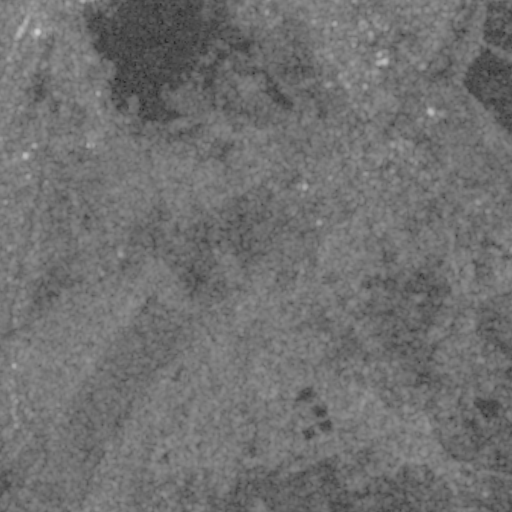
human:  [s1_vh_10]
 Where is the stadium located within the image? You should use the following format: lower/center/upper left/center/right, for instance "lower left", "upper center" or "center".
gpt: The stadium is located in the upper left of the image.
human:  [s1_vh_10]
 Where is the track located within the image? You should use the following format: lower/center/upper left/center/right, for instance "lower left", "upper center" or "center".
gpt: The track is located in the upper left of the image.
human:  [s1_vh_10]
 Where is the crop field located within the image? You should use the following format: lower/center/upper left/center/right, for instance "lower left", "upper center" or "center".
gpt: There is no crop field in the image.

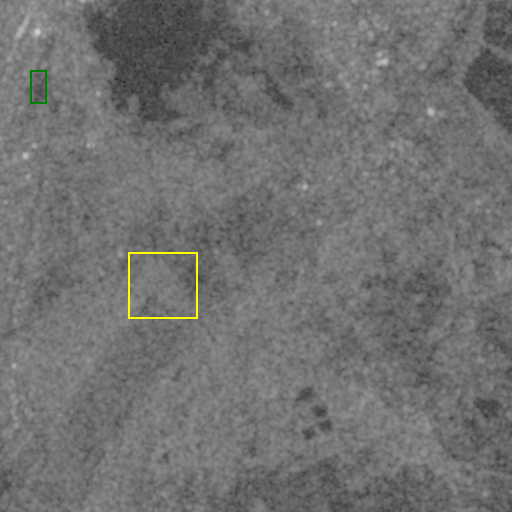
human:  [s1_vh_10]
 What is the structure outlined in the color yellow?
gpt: The structure outlined in yellow is a park.
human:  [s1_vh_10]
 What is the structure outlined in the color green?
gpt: The structure outlined in green is a stadium.
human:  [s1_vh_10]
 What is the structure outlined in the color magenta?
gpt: There is no magenta outline.